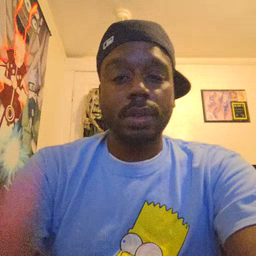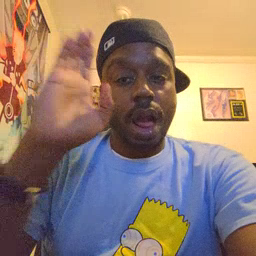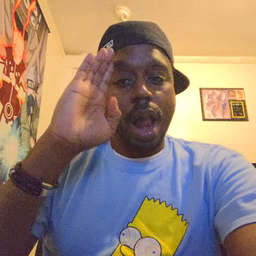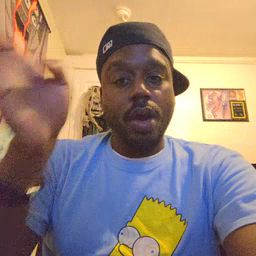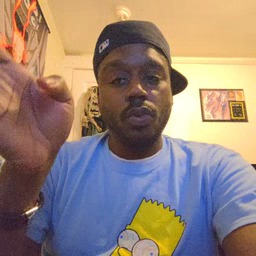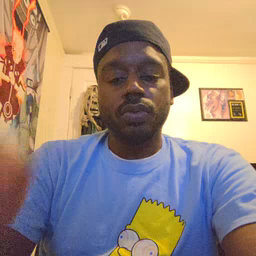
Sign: hello